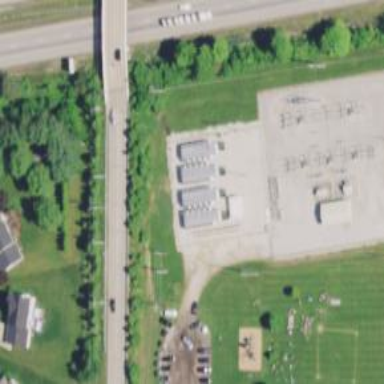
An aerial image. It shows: Generator for power supply.